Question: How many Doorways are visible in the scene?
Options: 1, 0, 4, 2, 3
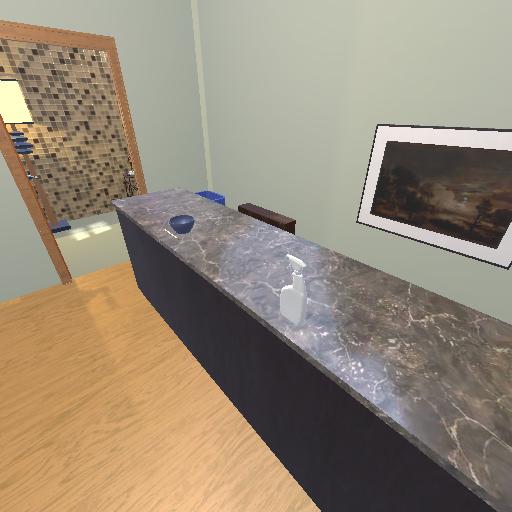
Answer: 1